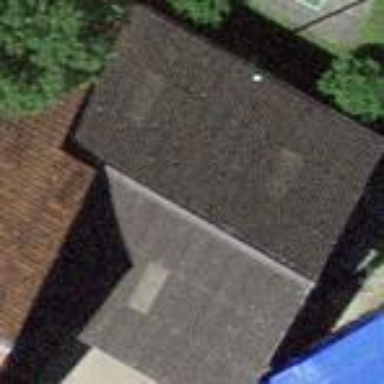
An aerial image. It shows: Warehouse building.